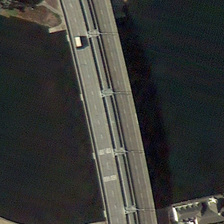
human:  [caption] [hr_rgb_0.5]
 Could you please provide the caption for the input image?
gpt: several green trees and a building is in two sides of a river with a bridge over it .

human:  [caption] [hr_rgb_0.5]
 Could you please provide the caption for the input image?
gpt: several green trees and a building is in two sides of a river with a bridge over it .

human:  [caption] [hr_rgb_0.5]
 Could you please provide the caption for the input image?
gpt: several green trees and a building is in two sides of a river with a bridge over it .

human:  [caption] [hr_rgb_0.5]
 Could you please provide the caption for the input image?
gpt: several green trees and a building is in two sides of a river with a bridge over it .

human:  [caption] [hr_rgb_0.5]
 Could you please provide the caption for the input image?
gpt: several green trees and a building is in two sides of a river with a bridge over it .